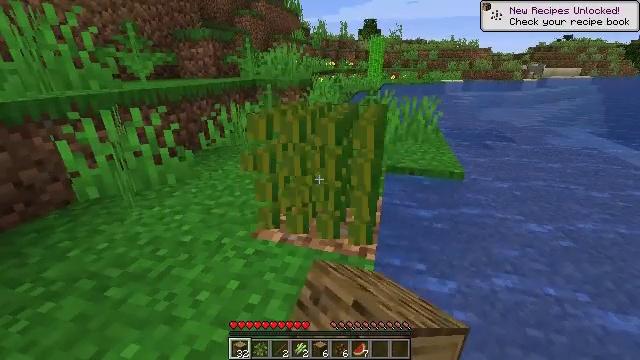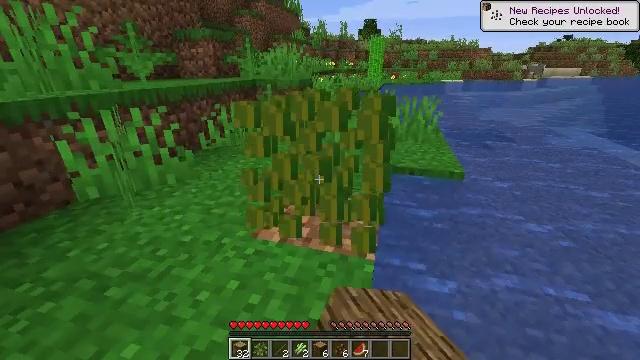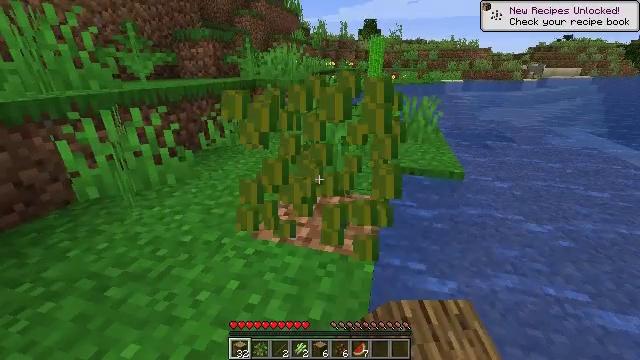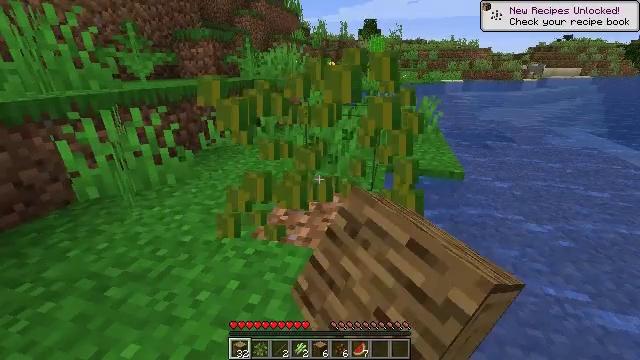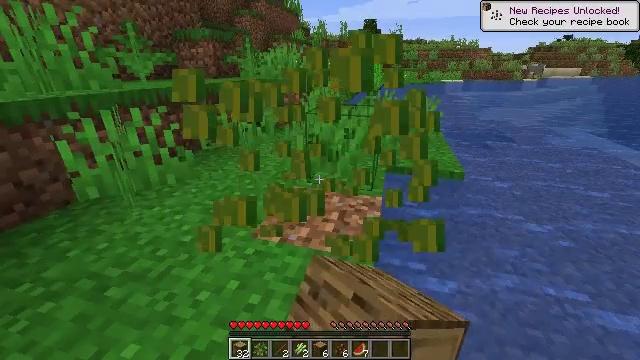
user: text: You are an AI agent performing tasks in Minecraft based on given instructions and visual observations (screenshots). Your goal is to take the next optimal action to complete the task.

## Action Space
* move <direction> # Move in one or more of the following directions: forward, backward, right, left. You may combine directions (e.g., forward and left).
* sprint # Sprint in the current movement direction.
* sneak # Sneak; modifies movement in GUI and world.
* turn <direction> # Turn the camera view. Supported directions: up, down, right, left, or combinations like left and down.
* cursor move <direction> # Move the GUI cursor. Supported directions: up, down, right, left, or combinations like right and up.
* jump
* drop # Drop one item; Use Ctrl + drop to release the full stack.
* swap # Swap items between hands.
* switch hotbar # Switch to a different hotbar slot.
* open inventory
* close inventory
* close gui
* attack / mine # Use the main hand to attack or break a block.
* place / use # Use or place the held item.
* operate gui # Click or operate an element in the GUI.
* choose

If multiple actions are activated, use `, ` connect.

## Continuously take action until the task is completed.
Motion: motion action
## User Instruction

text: Gather melon for food.
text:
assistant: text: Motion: sneak, attack / mine
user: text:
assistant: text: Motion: sneak, attack / mine
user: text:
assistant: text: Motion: sneak, attack / mine
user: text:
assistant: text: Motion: sneak, attack / mine
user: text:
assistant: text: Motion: sneak, attack / mine